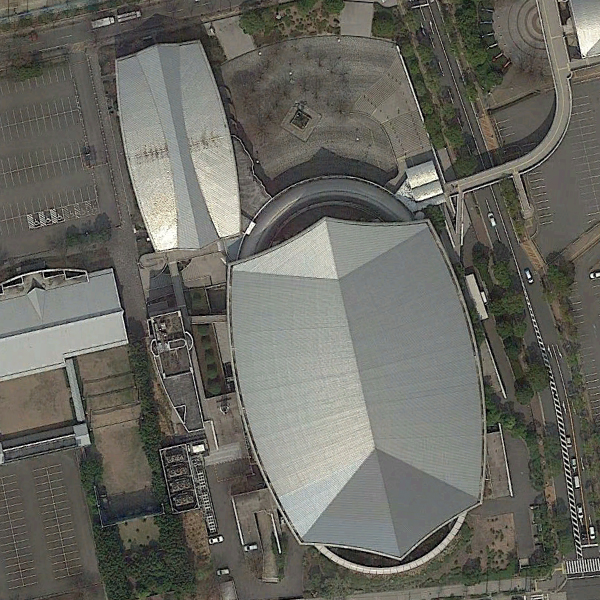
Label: Center